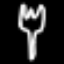
Label: fork